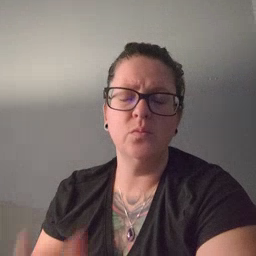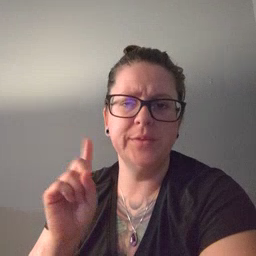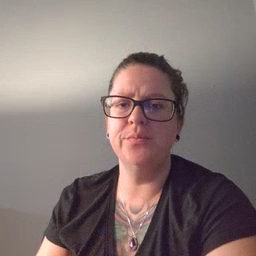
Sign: where